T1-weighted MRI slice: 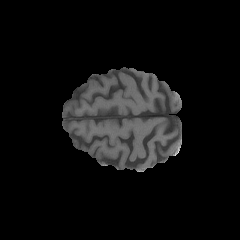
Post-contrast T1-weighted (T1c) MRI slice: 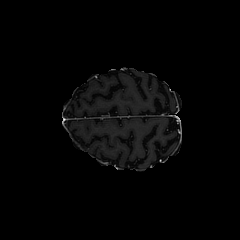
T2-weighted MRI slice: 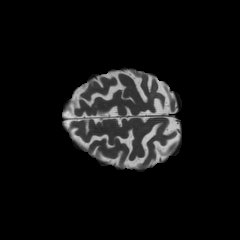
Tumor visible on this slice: no